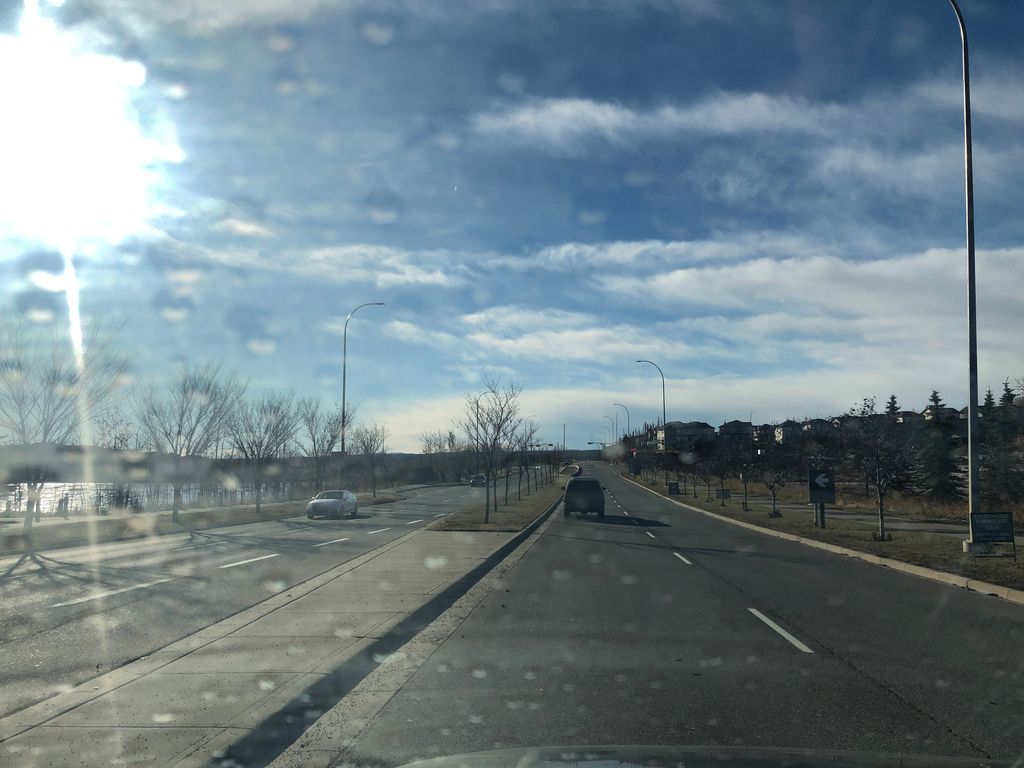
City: calgary